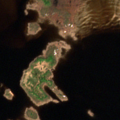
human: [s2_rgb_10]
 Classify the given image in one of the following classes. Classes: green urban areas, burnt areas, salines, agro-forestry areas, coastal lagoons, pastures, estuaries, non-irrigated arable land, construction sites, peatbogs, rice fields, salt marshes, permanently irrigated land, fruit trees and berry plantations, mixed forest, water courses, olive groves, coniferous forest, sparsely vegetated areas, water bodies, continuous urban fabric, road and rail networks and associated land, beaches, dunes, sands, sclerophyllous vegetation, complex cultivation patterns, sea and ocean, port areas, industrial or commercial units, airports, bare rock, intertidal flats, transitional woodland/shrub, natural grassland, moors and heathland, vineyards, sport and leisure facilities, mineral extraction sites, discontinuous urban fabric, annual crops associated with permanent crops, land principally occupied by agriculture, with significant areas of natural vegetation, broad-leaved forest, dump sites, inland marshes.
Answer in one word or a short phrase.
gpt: broad-leaved forest, sea and ocean